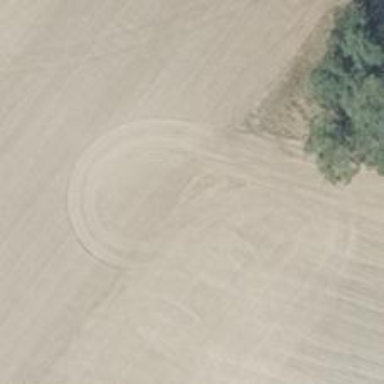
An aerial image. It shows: Track with grade5 tracktype.